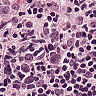
Metastatic tissue present: no